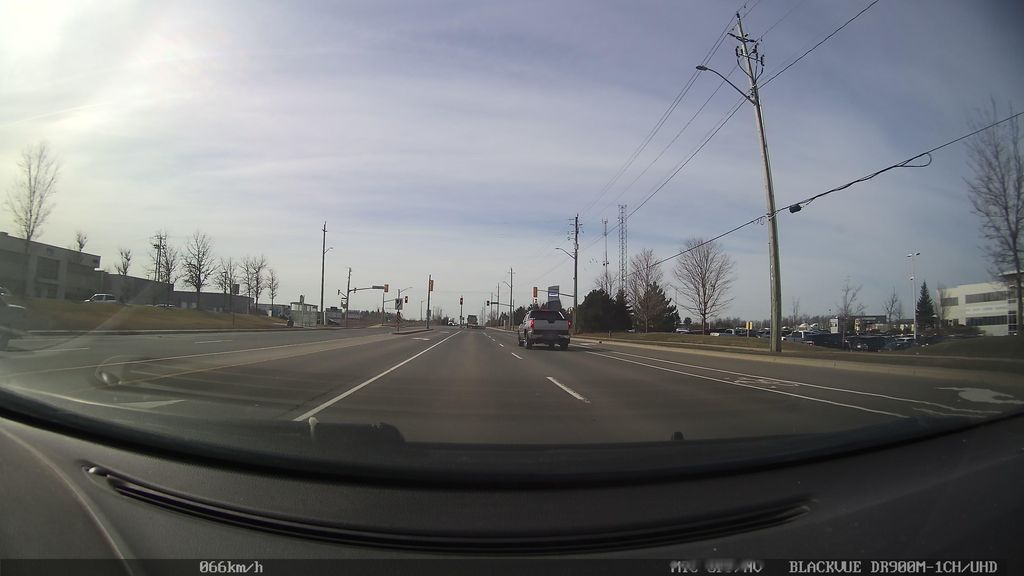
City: kitchener-waterloo